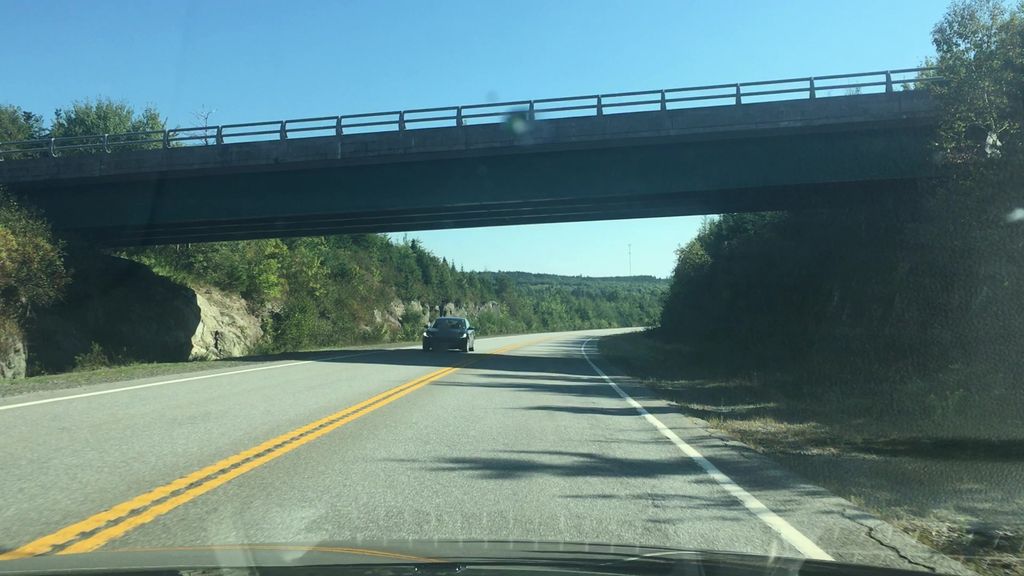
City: halifax